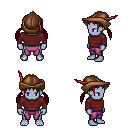
a pixel art fantasy rpg character, male body template, dark elf, purple skin, maroon long-sleeve shirt, magenta pants, brunette twin-tailed hairstyle, leather cap, four views (front, back, left, right), 2x2 character sprite sheet, small pixel art, hard edges, no anti-aliasing